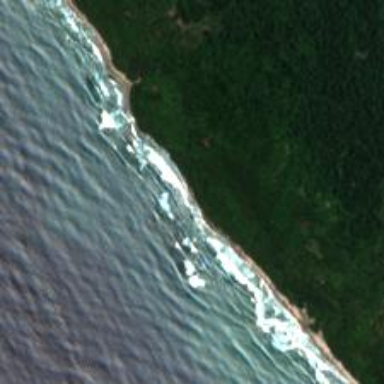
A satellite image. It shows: Breathtaking coastline.